Aerial crown-view tile of a tropical tree (Barro Colorado Island, Panama), acquired 20240918:
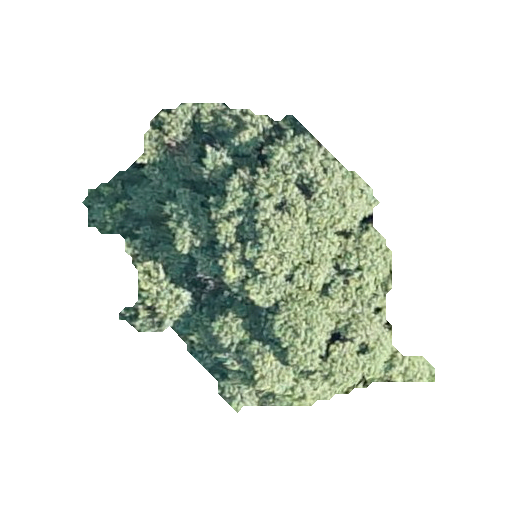
Species: Luehea seemannii
GBIF accepted scientific name: Luehea seemannii
Crown area: 103.352 m²